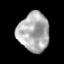
Tissue: skin
Cell type: Epithelial cells
Senescence score: 0.2676
Nuclear area (px): 1185
Mean DAPI intensity: 173.221